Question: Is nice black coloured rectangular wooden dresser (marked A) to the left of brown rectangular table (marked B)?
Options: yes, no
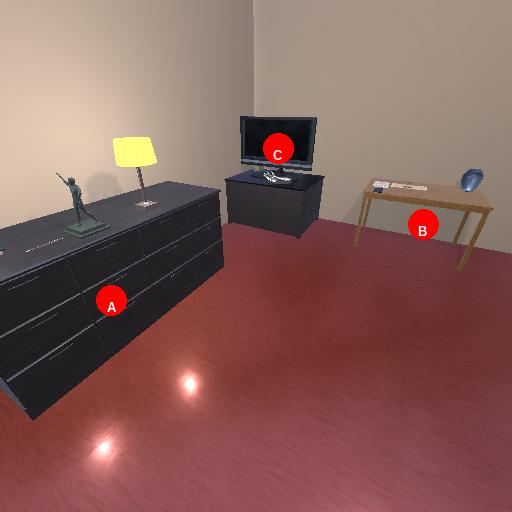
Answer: yes